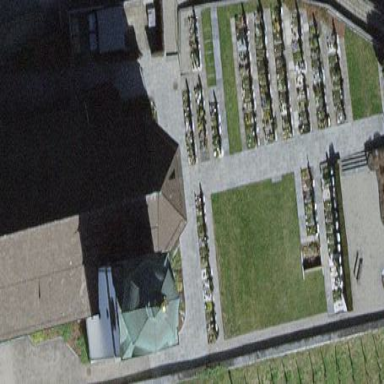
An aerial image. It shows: Cemetery.